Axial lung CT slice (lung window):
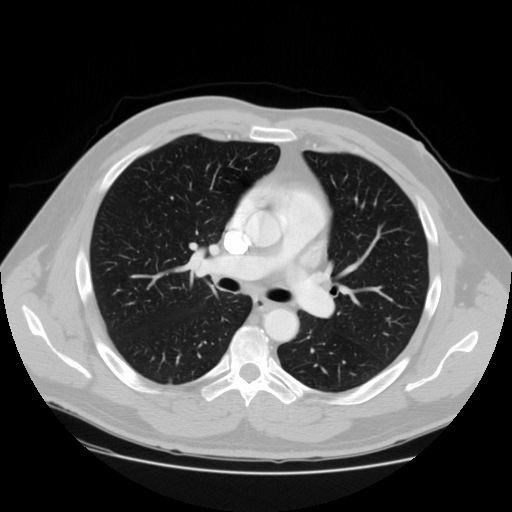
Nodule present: no